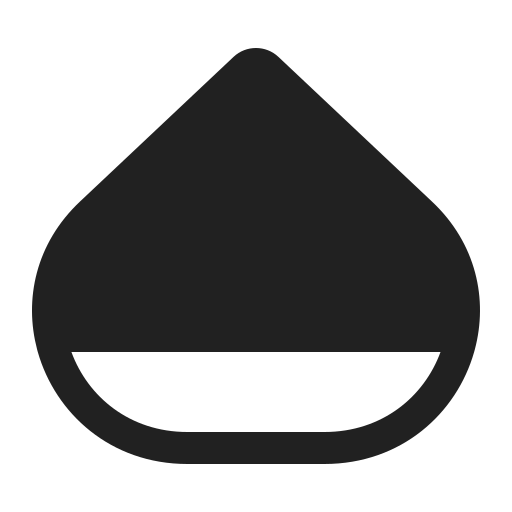
chestnut high contrast